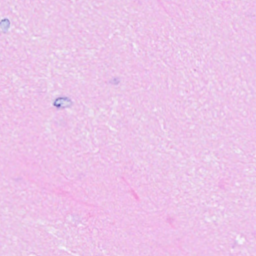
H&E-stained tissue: Breast